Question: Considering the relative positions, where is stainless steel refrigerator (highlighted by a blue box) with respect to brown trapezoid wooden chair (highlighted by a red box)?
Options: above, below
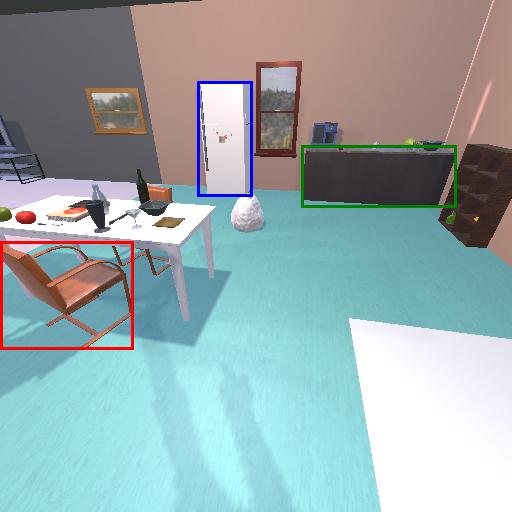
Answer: above